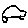
Label: car